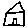
Label: house